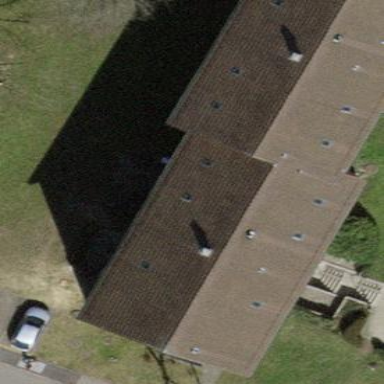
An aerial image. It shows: Building with pitched roof.